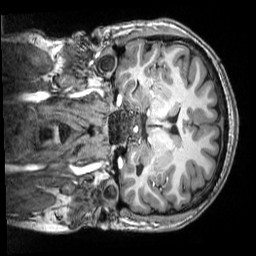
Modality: T1w
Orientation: coronal
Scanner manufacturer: siemens
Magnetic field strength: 3 T
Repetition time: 2.5 s
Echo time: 0.00343 s